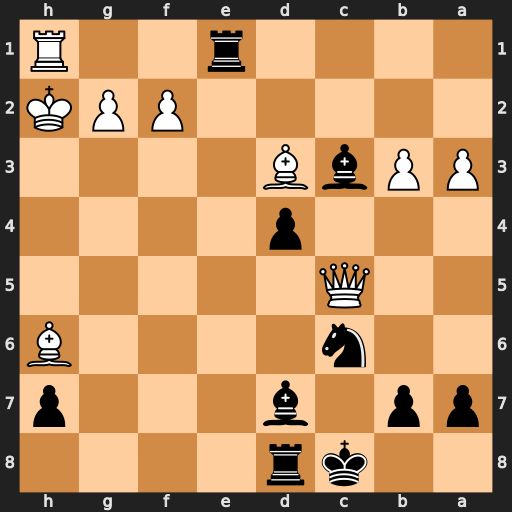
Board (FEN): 2kr4/pp1b3p/2n4B/2Q5/3p4/PPbB4/5PPK/4r2R
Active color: b
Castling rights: -
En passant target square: -
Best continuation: Re5 Qc4 Be6